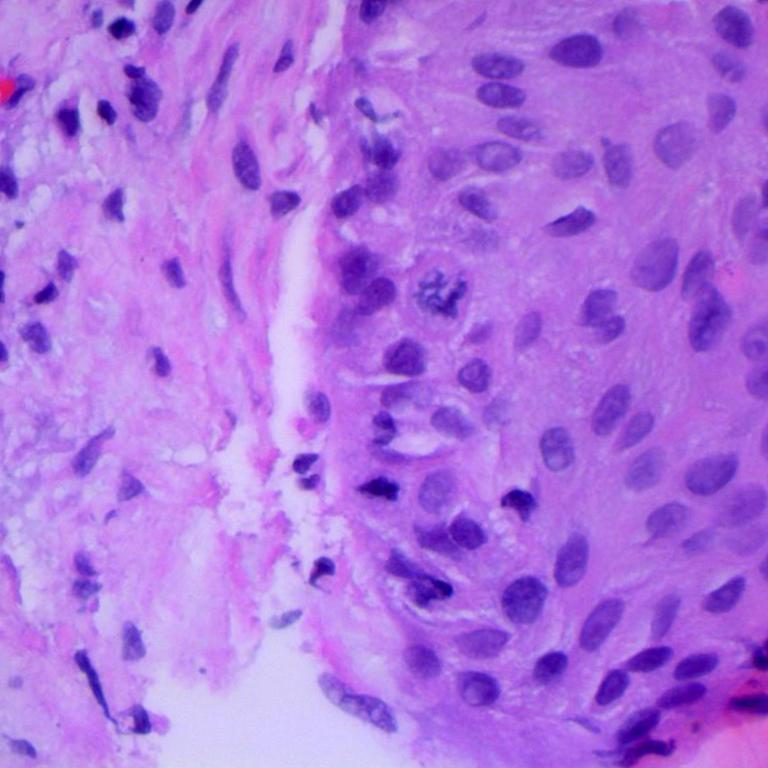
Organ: lung
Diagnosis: squamous carcinomas